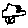
Label: car